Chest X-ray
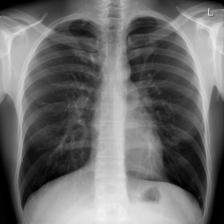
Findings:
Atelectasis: negative
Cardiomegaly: negative
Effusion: negative
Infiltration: negative
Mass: negative
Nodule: negative
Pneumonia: negative
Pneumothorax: negative
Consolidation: negative
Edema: negative
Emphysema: negative
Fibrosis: negative
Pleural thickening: negative
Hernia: negative